Interaction volume radius: 10 \u00c5
Interaction volume height: 10 \u00c5
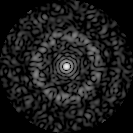
Disorder parameter: 0.8147